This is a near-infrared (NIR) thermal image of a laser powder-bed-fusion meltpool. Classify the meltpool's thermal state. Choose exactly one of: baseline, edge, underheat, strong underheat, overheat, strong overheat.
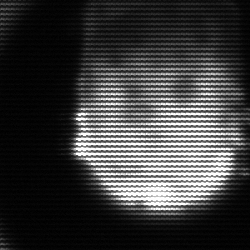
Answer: edge